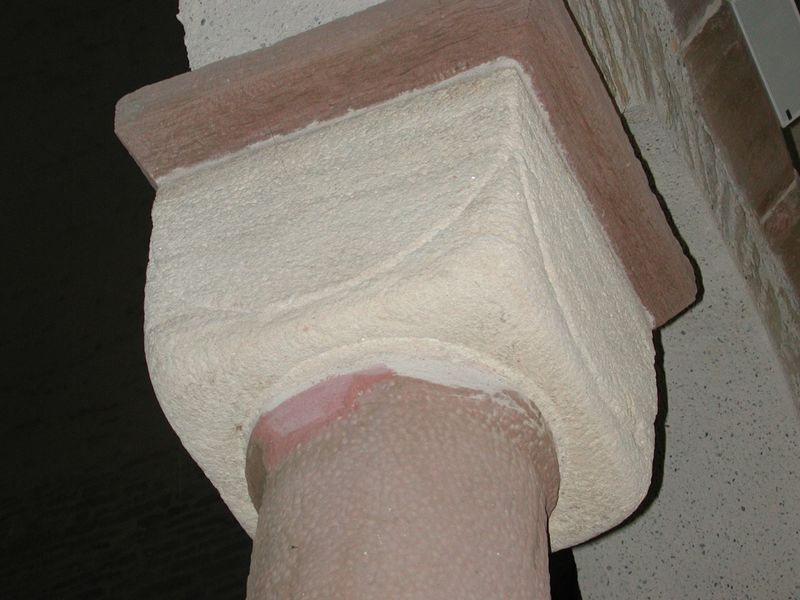
Titel: Ottmarsheim, ehemalige Nonnenklosterkirche
Standort: Ottmarsheim, Abteikirche (EU - F)
Schlagwörter: dunkel, weiß, ausschnitt, braun, hell, licht, pfeiler, schwarz, säule, säulen, gebäude, haus, rot, architektur, sockel, stein, steine, kirche, decke, rosa, rund, farbig, bogen, mauer, rauh, rundbogen, bordüre, bemalt, foto, fotografie, oben, bögen, keller, stütze, gewölbe, zement, kapitell, sims, sandstein, blitz, abstützen, romanik, viereck, kapitel, kalkstein, beschlagen, abschluss, ausgebessert, v, deatil, sandsein, würfelkapitel, kaminrot, weßi-braun, halb kreise